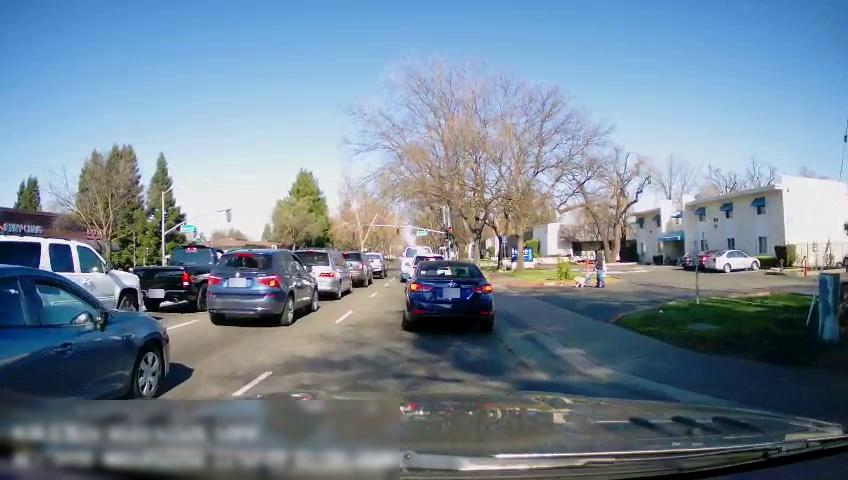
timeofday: Day
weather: Sunny
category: Drivable Space
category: Vehicles | Car
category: Vehicles | Car
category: Vehicles | Car
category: Pedestrians
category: Vehicles | Truck
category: Vehicles | Truck
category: Vehicles | Truck
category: Vehicles | SUV
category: Vehicles | SUV
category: Vehicles | Car
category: Vehicles | Car
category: Vehicles | Van
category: Vehicles | SUV
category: Vehicles | Car
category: Lanes | Alternate Lane
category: Lanes | Alternate Lane
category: Lanes | Current Lane
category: Traffic | Signs
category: Traffic | Signs
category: Traffic | Lights
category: Traffic | Signs
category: Traffic | Lights